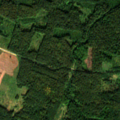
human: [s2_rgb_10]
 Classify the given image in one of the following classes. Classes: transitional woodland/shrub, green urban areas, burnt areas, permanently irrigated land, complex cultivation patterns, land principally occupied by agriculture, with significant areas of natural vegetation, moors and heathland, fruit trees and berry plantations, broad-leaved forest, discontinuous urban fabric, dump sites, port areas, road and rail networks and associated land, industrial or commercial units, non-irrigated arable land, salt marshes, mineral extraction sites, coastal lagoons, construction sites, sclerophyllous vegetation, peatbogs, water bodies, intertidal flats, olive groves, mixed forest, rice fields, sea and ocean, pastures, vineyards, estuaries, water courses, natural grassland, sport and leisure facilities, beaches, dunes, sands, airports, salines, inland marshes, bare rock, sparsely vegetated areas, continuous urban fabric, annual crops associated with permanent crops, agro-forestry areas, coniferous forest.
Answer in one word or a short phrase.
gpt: non-irrigated arable land, broad-leaved forest